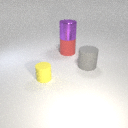
large gray rubber cylinder behind small yellow rubber cylinder